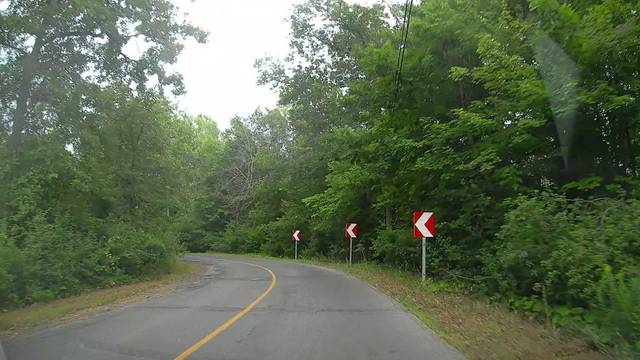
Region: Canada
Coordinates: 45.397, -73.976